Question: I'm working on an iOS project with storyboards and have run into a problem I can't readily solve.
It's a basic viewcontroller that contains a tableview with custom cells. I have 5 prototype cells varying in height between 70 - 160 pixels and that's all fine - but I now need to add in some more prototypes and my issue is that there is no screen space for them - so I can't work on the design.
I imagined there would be a way to layout the storyboard such that the prototype cells can be displayed where I want them, rather than being visually constrained inside the view controller - which is rather limiting to put it mildly, but I can't figure out how to do it and the documentation seems to avoid the issue.
This graphic hopefully clarifies - I want to add new prototypes but they don't fit in the VC frame and so I can't edit them :-(

I'm sure I'm missing something obvious ... but what might it be?
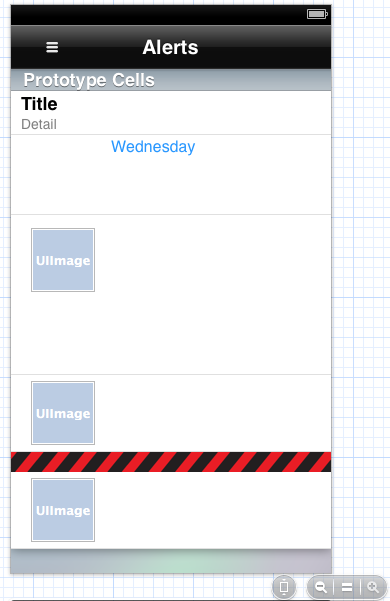
Answer: You can simply scroll in that table view in Interface Builder. You won't be able to see them all at once, but you can scroll up and down to make other prototypes visible.